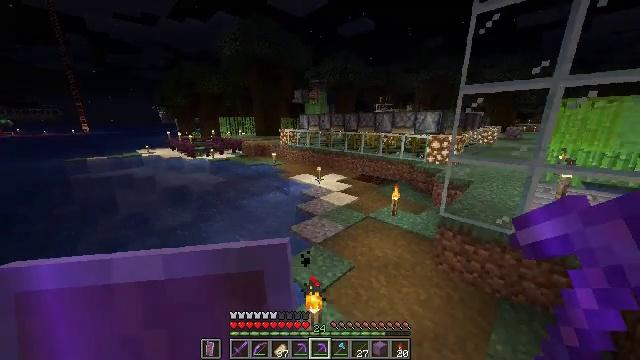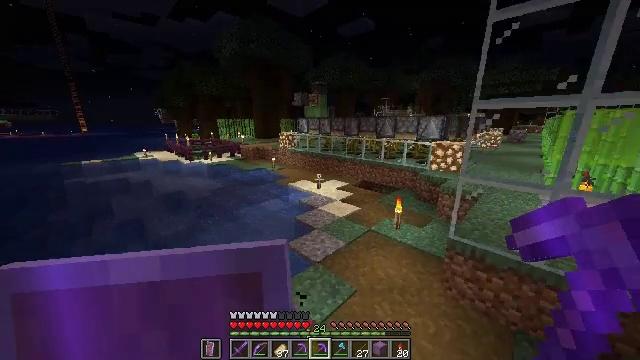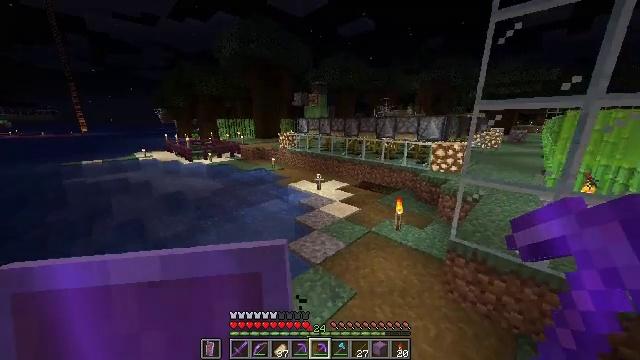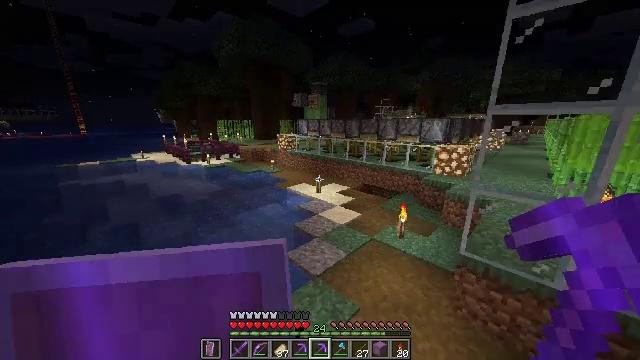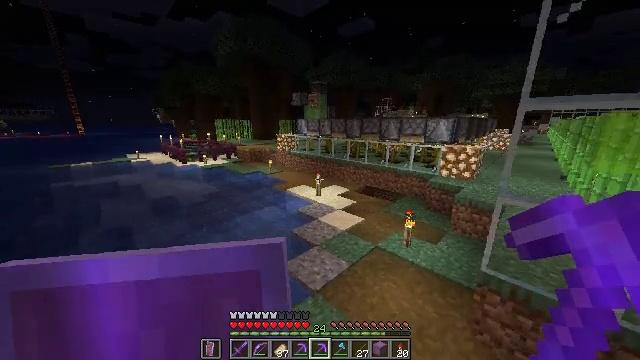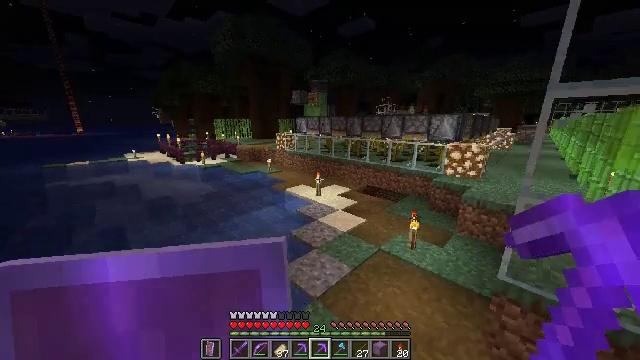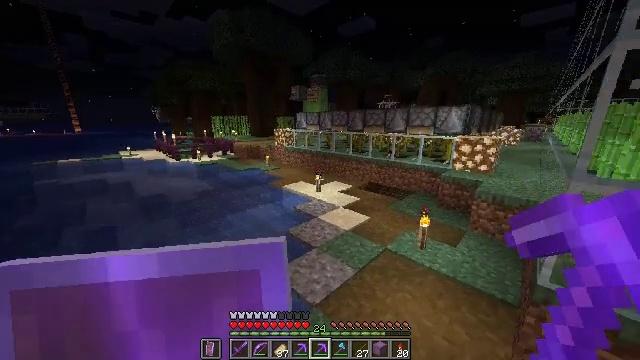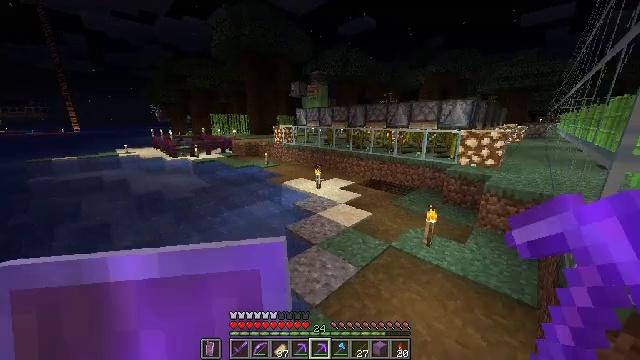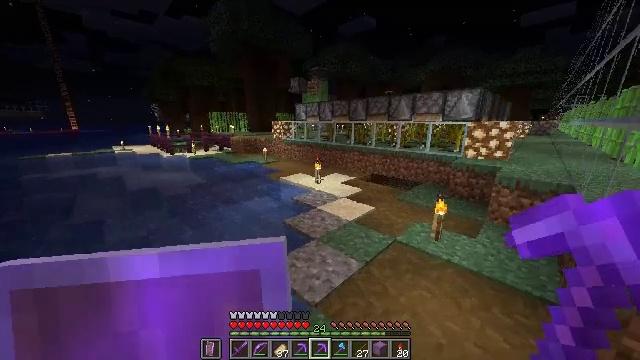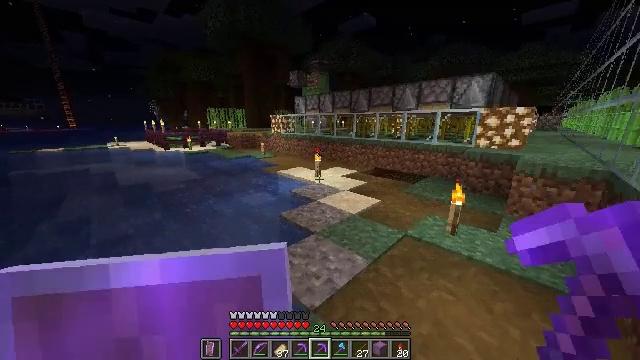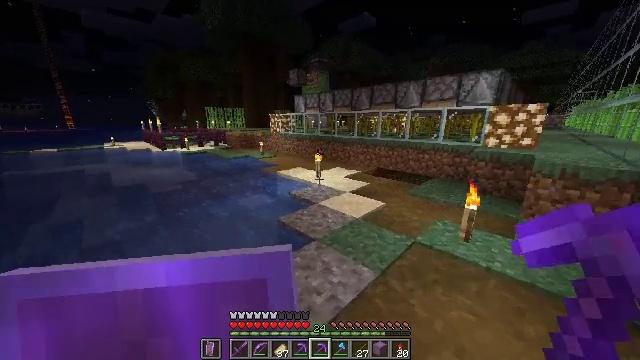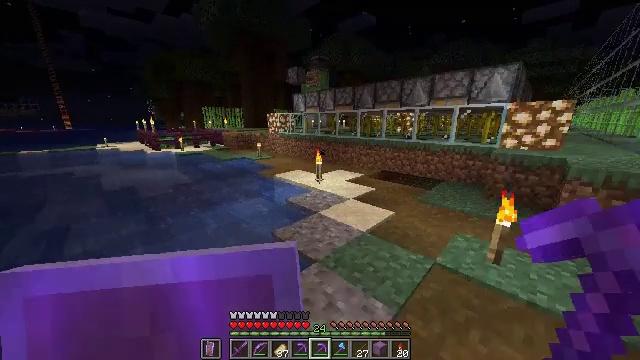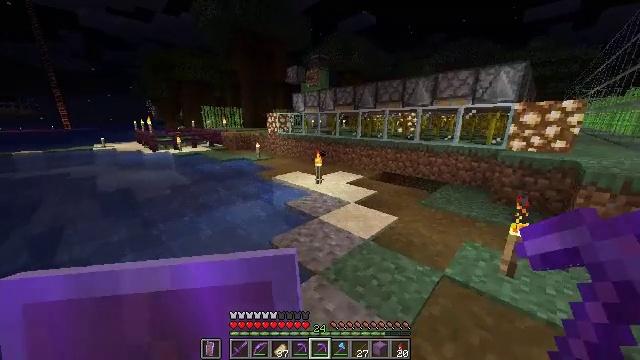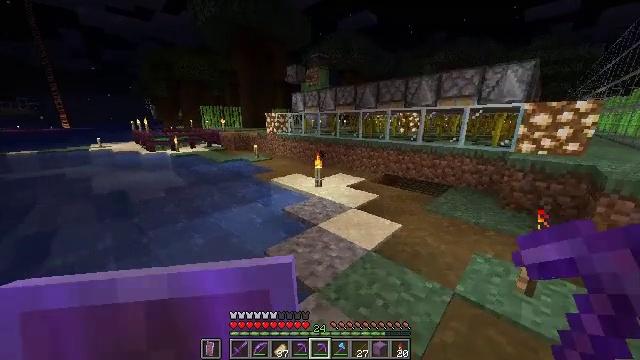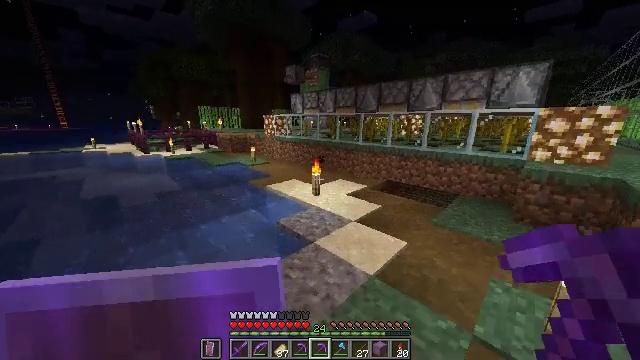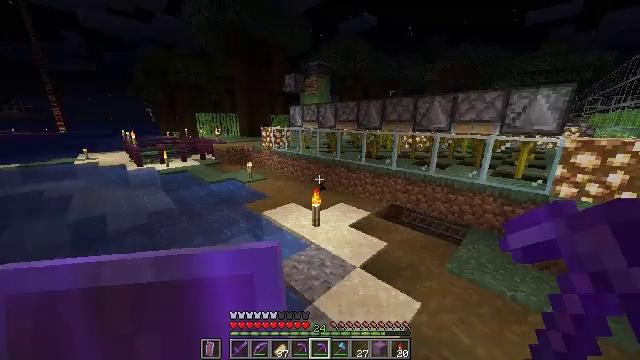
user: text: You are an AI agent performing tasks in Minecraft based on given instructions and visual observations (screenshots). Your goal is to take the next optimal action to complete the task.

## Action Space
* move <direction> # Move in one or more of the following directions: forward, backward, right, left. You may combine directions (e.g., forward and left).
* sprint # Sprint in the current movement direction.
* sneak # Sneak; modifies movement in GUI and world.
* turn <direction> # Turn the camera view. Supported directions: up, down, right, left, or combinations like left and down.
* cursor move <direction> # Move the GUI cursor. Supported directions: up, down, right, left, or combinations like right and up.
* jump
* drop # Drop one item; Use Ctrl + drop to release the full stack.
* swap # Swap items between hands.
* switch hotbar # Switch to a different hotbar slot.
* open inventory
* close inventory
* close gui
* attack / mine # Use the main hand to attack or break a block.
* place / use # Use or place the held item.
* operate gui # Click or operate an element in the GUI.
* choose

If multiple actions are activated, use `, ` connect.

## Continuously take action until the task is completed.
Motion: motion action
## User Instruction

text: Use resources to craft magenta dye.
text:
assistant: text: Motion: move forward, sprint, jump
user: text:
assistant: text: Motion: move forward, sprint
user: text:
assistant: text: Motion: move forward, sprint
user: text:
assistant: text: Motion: move forward, sprint
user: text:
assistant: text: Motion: move forward, sprint
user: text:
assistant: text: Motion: move forward, sprint
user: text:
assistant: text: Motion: move forward, sprint
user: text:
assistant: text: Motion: move forward, sprint
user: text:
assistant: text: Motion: move forward, sprint
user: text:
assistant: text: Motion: move forward, sprint
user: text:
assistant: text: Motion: move forward, sprint
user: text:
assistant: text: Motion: move forward, sprint
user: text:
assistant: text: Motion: move forward, sprint
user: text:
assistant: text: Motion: move forward, sprint, jump
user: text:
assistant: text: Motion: move forward, sprint, jump
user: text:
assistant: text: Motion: move forward, sprint, turn left, jump
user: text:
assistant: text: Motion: move forward, sprint, turn left, jump
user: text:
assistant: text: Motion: move forward, sprint, turn left, jump
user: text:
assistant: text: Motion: move forward, sprint, turn left
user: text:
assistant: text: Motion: move forward, sprint, turn left
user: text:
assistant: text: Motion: move forward, sprint, turn left
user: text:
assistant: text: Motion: move forward, sprint, turn left
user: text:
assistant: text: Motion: move forward, sprint, turn left
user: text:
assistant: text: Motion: move forward, sprint, turn left
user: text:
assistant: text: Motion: move forward, sprint, turn left
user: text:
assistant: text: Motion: move forward, sprint, turn left, jump
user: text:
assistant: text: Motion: move forward, sprint, turn left, jump
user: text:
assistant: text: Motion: move forward, sprint, jump
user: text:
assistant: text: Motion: move forward, sprint, jump
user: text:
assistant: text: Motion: move forward, sprint, jump